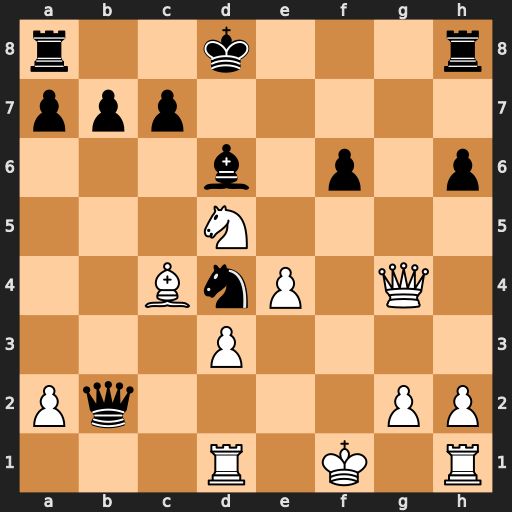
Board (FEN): r2k3r/ppp5/3b1p1p/3N4/2BnP1Q1/3P4/Pq4PP/3R1K1R
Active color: w
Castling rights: -
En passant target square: -
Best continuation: Nxf6 Qe2+ Qxe2